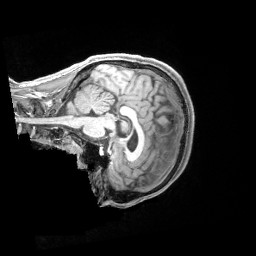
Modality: T1w
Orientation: sagittal
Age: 22
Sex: male
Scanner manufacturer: siemens
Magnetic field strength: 3 T
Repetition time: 2.53 s
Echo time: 0.00326 s